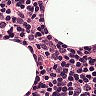
Metastatic tissue present: no